Question: I'm trying to understand the source code from a gist (<URL>.
He wrote this to show a progress bar in the console while doing some work in the background.

<URL>.
There is a line of code which I do not understand (<URL>:
'''
// If the new text is shorter than the old one: delete overlapping characters
int overlapCount = currentText.Length - text.Length;
if (overlapCount > 0) {
outputBuilder.Append(' ', overlapCount);
outputBuilder.Append('', overlapCount);
}
'''
This code is called by his timer handler .
I can't find a purpose for keeping those 5 lines code.
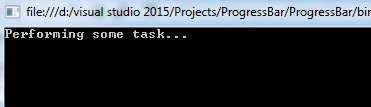
Answer: Imagine that the text currently on the console is
> '|Long, long old text'
The text cursor is at the start of the line (indicated by the "|"). You want to replace the text with '"New text"' (which is a shorter string). You print the new string , arriving at:
> 'New text|ng old text'
with the cursor in the middle and the end of the old text still showing. So you print a number of space characters to overwrite those old characters, ending up with
> 'New text |'
Now, depending on what you try to achieve, you may want to move the text cursor back to the end of the text. Moving the text cursor back is accomplished by printing '' (backspace) characters. Printing a backspace character doesn't produce any output on the console, it just moves the cursor back by one character. The result is this:
> 'New text|'